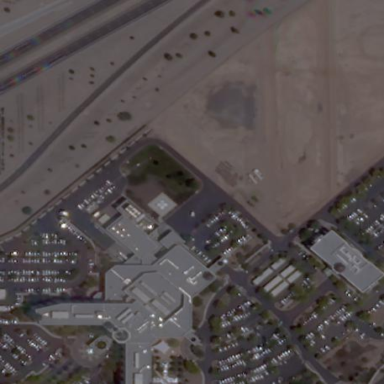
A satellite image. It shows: Healthcare facility identified as hospital.